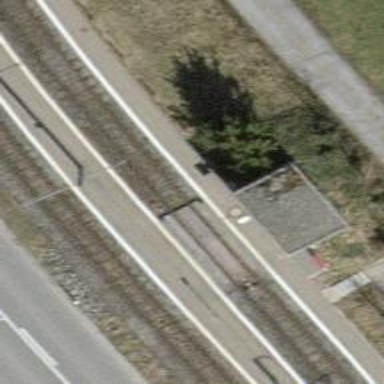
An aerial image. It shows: Station for public transport and railway.